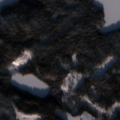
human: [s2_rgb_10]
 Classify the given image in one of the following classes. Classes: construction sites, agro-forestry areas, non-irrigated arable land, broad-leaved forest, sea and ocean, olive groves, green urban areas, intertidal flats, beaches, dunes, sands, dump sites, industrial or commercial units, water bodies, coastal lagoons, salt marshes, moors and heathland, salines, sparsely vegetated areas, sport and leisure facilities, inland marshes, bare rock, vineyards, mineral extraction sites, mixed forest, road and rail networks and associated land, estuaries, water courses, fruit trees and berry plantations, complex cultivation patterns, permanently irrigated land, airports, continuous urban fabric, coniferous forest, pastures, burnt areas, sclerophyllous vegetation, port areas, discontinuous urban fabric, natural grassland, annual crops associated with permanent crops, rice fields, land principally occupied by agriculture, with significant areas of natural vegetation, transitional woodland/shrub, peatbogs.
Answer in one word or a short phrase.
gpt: coniferous forest, transitional woodland/shrub, water bodies